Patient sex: M
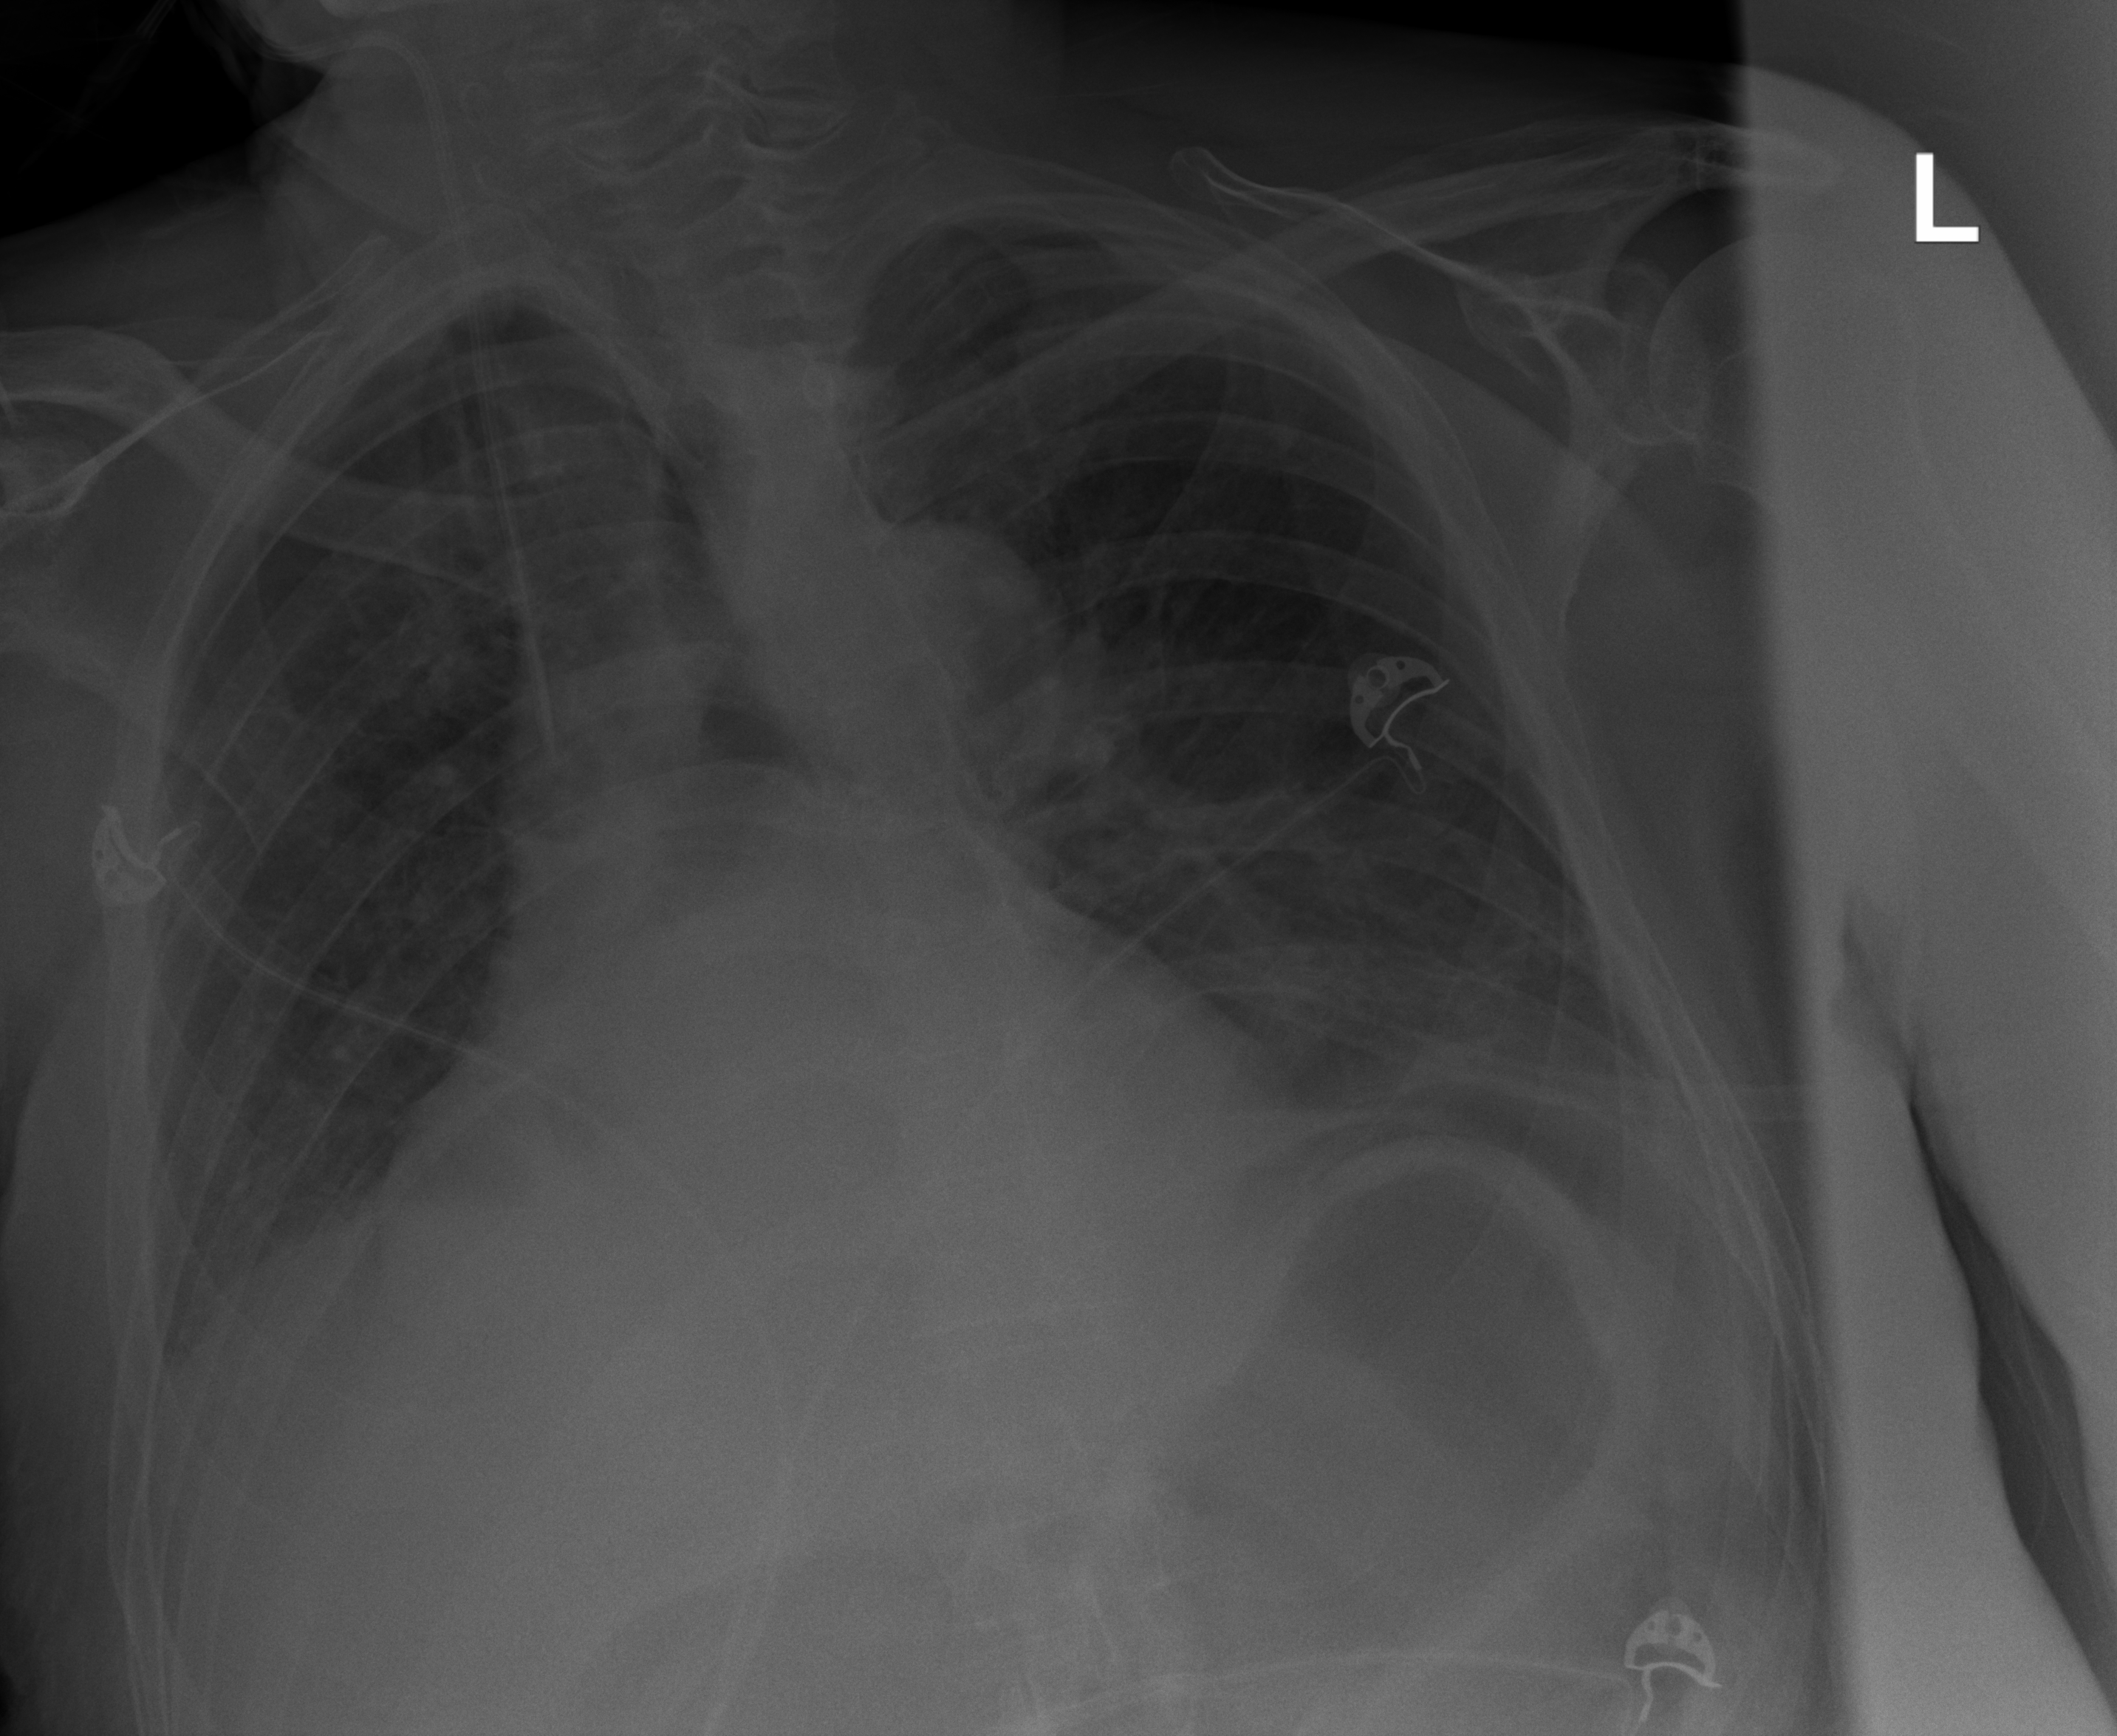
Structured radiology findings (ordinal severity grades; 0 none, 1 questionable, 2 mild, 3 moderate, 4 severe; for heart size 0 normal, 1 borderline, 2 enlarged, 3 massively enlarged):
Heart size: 1
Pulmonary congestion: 0
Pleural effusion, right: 0
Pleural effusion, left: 0
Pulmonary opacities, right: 0
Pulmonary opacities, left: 0
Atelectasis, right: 2
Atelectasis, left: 2